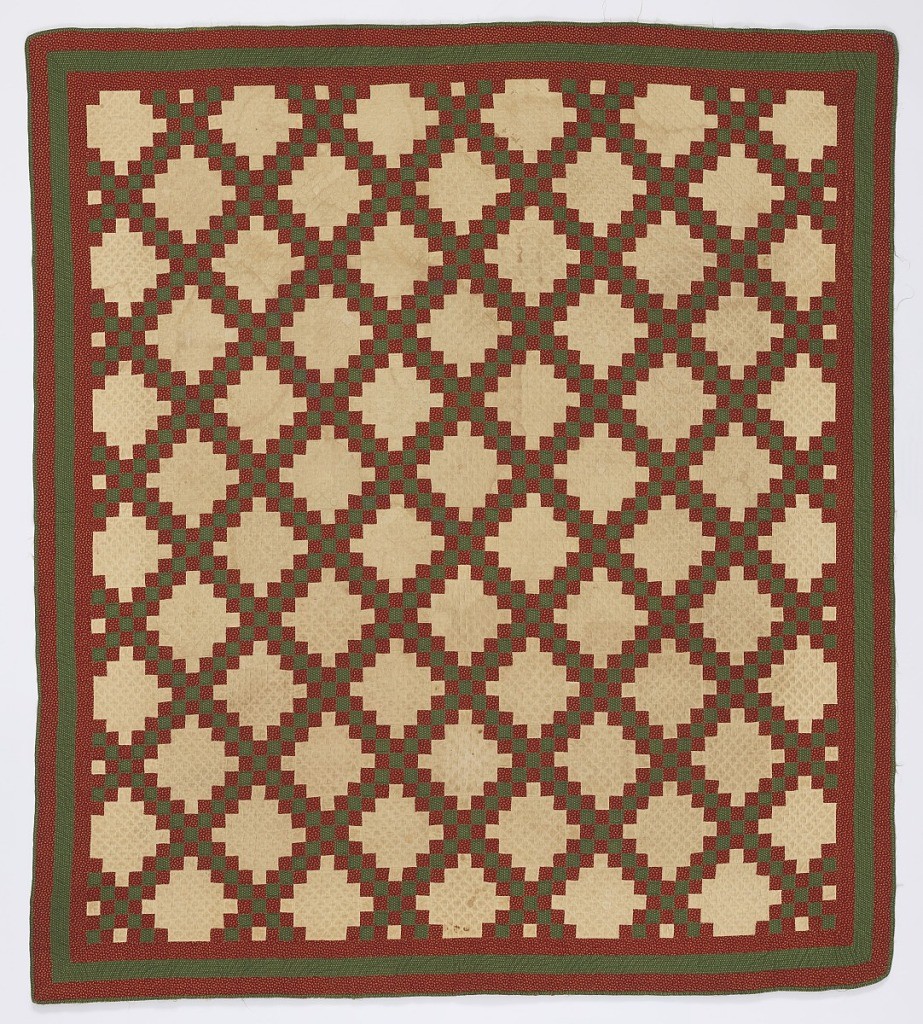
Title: Double Irish Chain
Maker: Caroline Hammond Reed, American, 1819–1887
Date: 1850–1870
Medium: cotton Technique: pieced and sewn patchwork of plain and roller-printed fabrics, quilted
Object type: Quilt
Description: Patchwork quilt with a stepped squared diamond pattern in ivory, red and green. The ivory fabric forming the stepped diamond is plain. The red and green fabrics forming the lattice and borders are patterned by tiny flowers. The back is red with green edge.